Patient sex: M
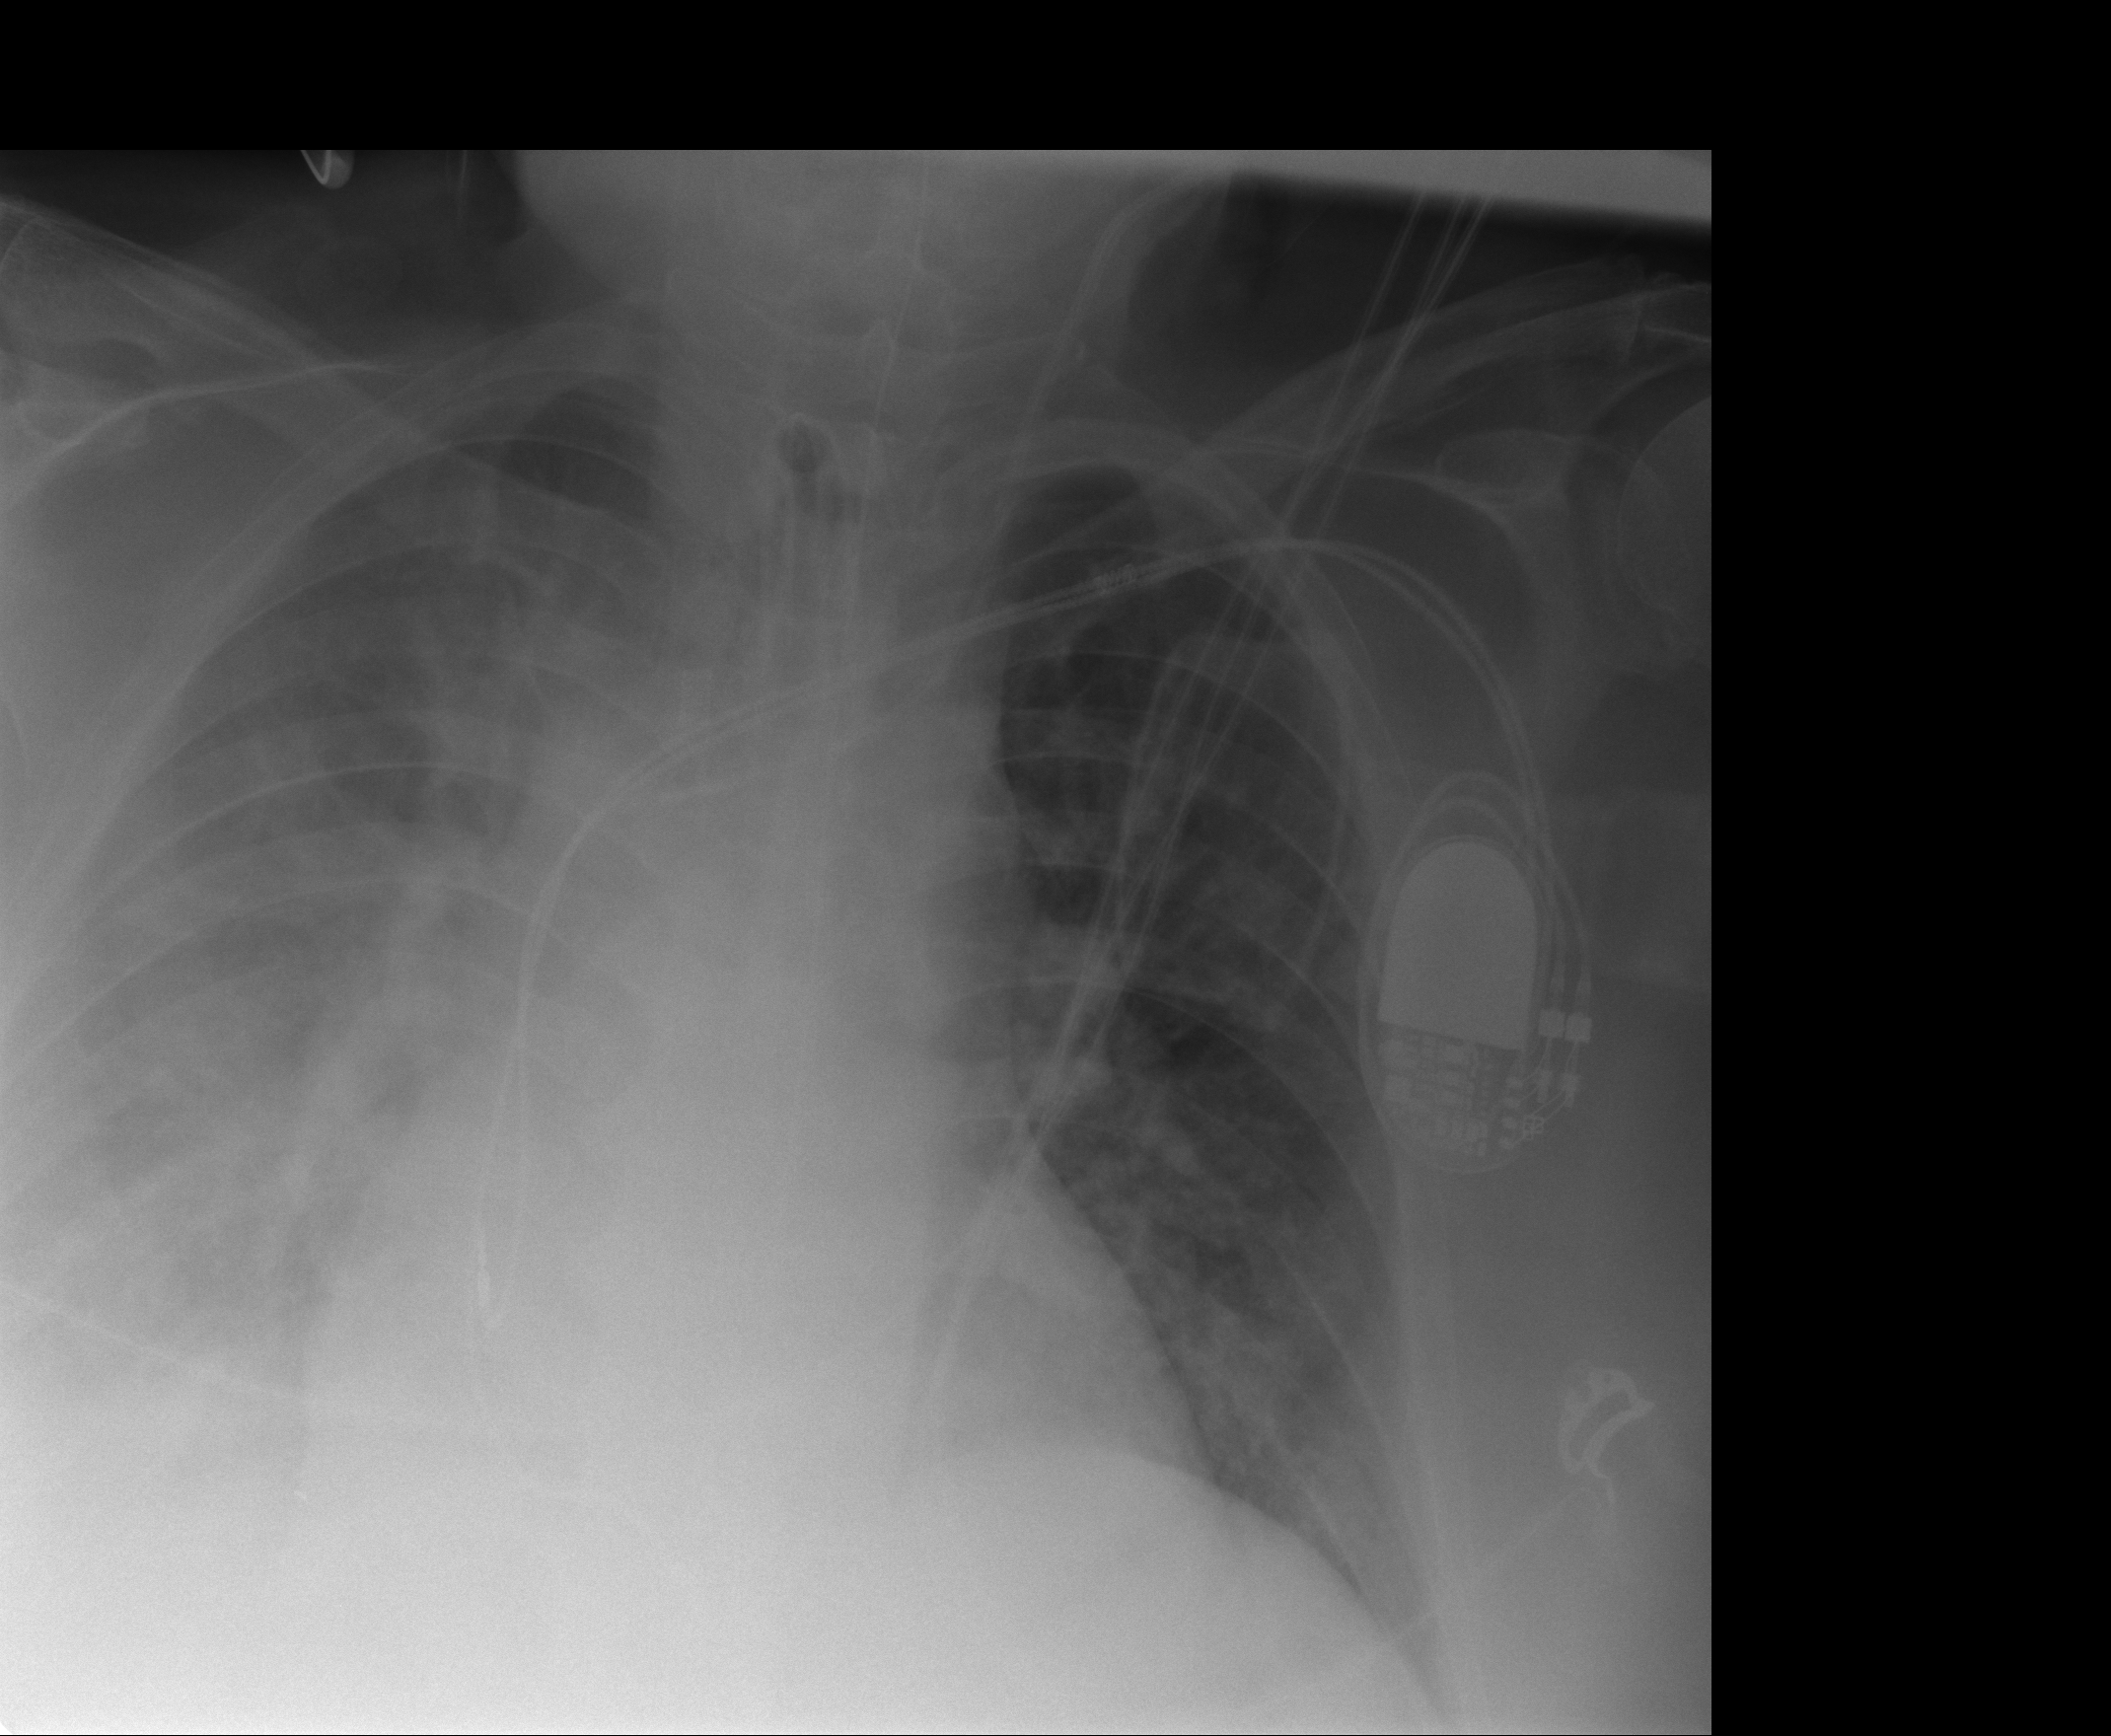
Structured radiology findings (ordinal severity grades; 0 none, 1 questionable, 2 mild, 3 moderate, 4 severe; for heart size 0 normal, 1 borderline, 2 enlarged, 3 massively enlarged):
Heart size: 2
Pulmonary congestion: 2
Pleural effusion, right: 3
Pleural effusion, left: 1
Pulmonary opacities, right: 3
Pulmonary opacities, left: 2
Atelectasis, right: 2
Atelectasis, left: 0